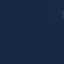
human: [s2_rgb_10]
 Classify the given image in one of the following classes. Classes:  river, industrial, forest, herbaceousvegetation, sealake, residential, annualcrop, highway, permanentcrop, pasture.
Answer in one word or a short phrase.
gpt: SeaLake